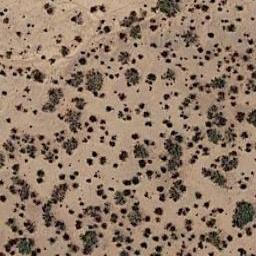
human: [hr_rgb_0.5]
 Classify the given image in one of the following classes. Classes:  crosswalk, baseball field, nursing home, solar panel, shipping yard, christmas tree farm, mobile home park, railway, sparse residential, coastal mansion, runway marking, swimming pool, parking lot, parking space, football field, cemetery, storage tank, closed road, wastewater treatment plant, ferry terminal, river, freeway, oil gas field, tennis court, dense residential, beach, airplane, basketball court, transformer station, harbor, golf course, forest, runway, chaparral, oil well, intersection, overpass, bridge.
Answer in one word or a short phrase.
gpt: chaparral